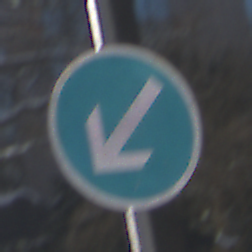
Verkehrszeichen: VorgeschriebeneVorbeifahrtLinks
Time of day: MorningAfternoon
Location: Outdoor (Special)
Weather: Clear
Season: Winter
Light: Natural